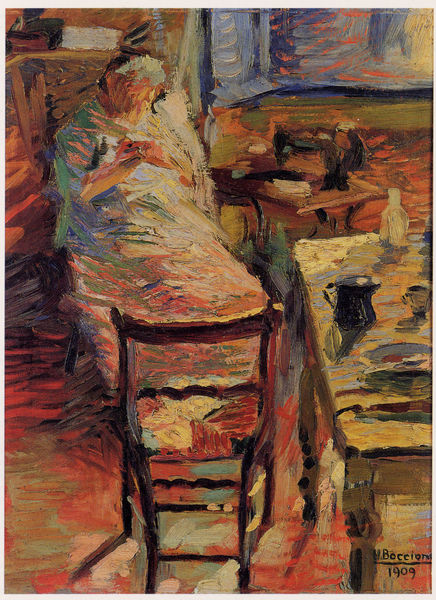
Titel: Interno con la madre che lavora
Künstler: Umberto Boccioni
Institution: Privatbesitz
Schlagwörter: blau, dunkel, flügel, mann, schatten, schlaf, weiß, gelb, grün, impressionismus, braun, bunt, fenster, frankreich, frau, glas, hell, kleid, licht, pastell, schwarz, stuhl, tisch, türkis, zimmer, haus, rot, beige, teppich, flasche, mensch, teller, hände, signatur, öl, sessel, sitzend, stoff, decke, rosa, kanne, krug, liegen, schlafen, italien, warm, abstrakt, farben, duktus, datum, lesen, bett, dece, stube, laken, striche, becher, gefäß, offen, alter, krank, fensterbrett, expression, kopfverband, lager, impressionist, immpressionismus, schlf, boccioni, suhl, nähmaschine, 1909, frau tisch krug